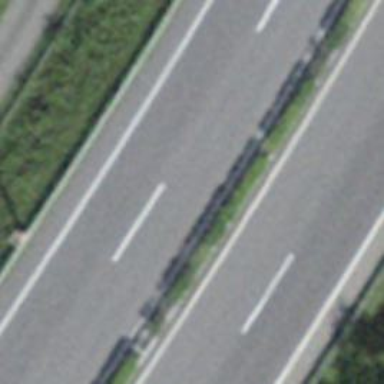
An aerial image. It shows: Asphalt motorway.